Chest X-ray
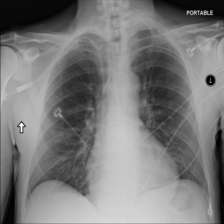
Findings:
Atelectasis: negative
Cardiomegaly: negative
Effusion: negative
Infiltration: negative
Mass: negative
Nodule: negative
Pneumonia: negative
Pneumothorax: negative
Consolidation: negative
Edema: negative
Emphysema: negative
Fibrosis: negative
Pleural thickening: negative
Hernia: negative